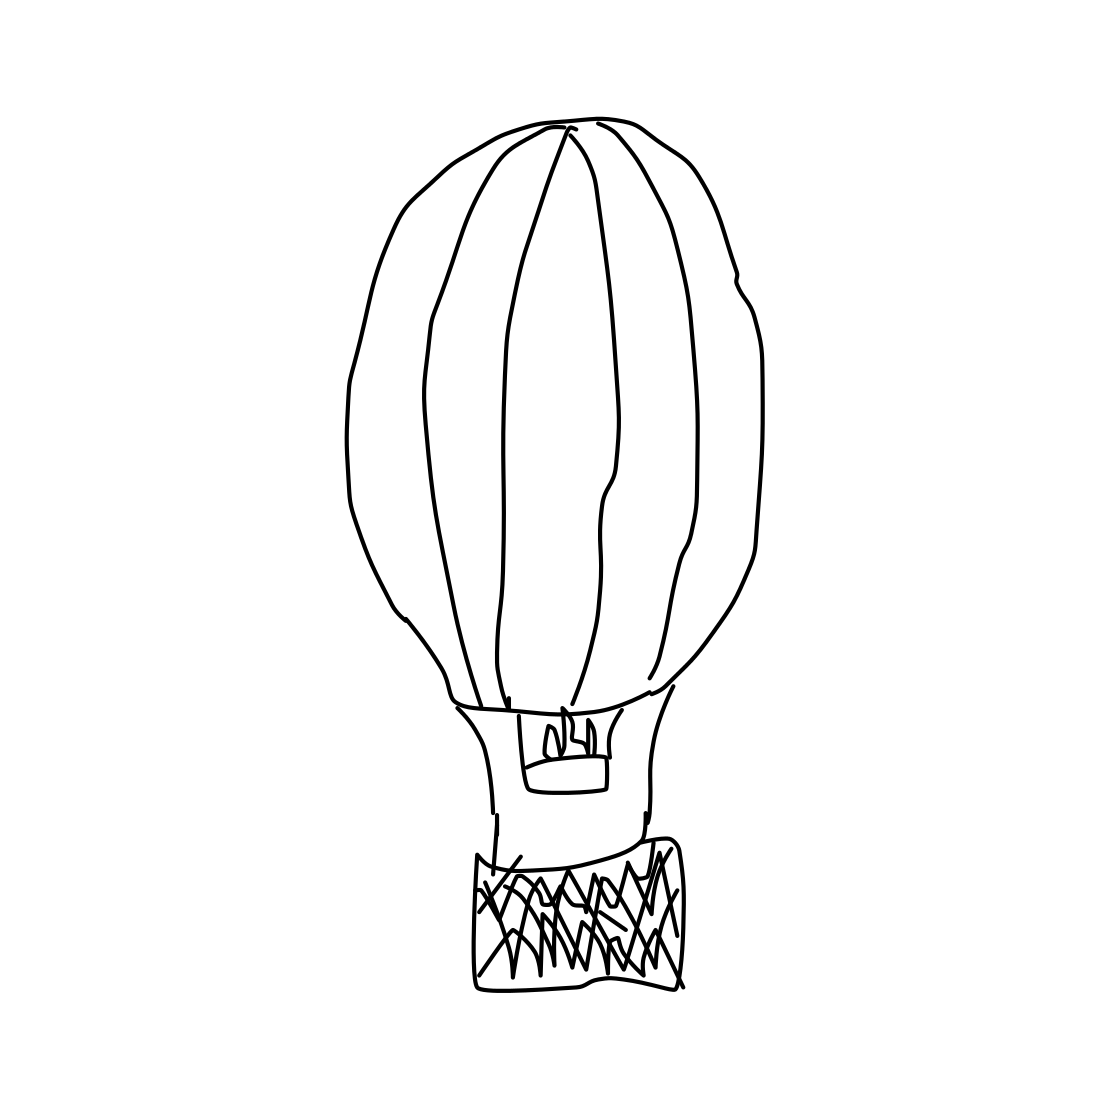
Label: hot air balloon